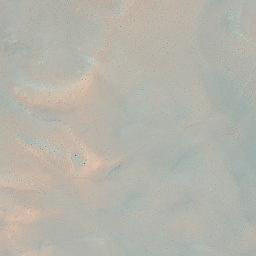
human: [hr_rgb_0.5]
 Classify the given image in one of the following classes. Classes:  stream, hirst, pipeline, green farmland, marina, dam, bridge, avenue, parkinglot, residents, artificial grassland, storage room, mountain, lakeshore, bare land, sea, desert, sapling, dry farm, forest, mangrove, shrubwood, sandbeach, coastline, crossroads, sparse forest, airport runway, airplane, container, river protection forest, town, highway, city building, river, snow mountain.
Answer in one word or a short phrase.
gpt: desert